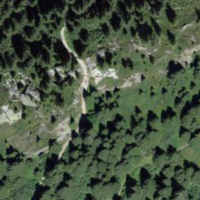
EUNIS habitat code: 44
Species observed at this site:
Vaccinium myrtillus
Vaccinium vitis-idaea